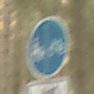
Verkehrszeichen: GetrennterRadUndGehwegRadwegRechts
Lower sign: EinspurigeFahrzeugeFrei4
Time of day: MorningAfternoon
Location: Outdoor (Nature)
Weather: Overcast
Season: Winter
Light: Natural